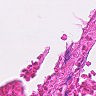
Metastatic tissue present: no